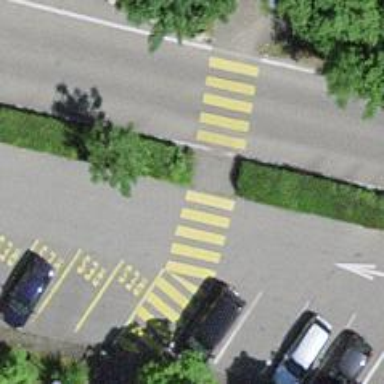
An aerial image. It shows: Marked road crossing.